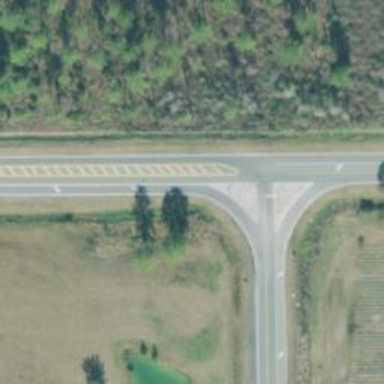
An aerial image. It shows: Primary link road with asphalt surface.